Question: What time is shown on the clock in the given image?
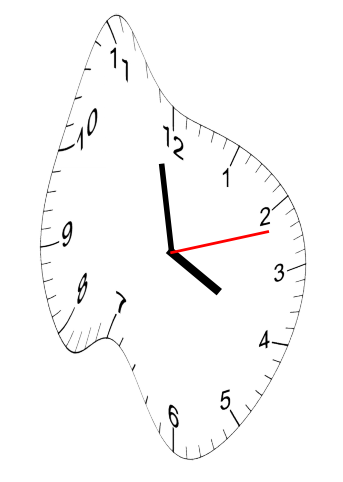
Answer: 03:58:12